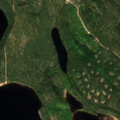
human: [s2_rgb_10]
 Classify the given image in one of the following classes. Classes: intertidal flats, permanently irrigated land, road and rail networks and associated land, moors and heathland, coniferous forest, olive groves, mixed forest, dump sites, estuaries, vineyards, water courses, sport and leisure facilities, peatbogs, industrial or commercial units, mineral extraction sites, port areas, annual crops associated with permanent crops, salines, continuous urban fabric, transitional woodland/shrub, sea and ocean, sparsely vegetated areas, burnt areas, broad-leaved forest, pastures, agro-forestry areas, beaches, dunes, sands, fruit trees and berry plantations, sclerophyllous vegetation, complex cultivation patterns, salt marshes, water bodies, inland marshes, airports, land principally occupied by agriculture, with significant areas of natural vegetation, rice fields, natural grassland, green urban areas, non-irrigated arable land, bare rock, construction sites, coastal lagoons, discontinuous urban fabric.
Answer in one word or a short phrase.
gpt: coniferous forest, mixed forest, water bodies